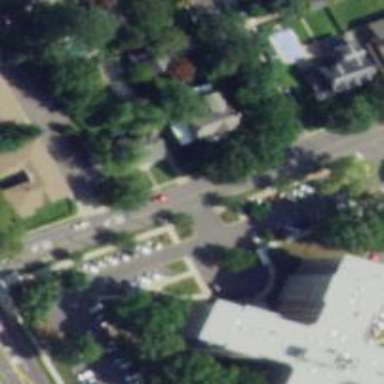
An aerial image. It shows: Living street.